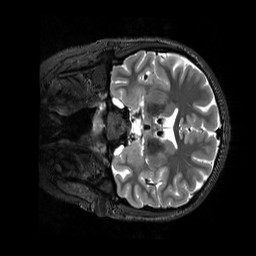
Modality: T2w
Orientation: coronal
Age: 18
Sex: female
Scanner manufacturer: siemens
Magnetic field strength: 3 T
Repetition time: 3.2 s
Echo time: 0.728 s